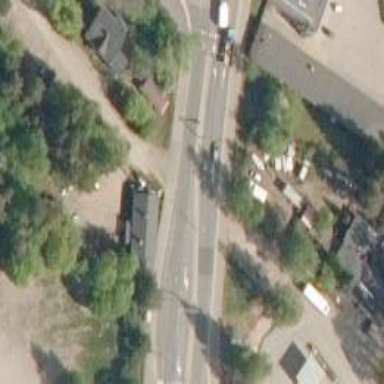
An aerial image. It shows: Asphalt cycleway.